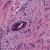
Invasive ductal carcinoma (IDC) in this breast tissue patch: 1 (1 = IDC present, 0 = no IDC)